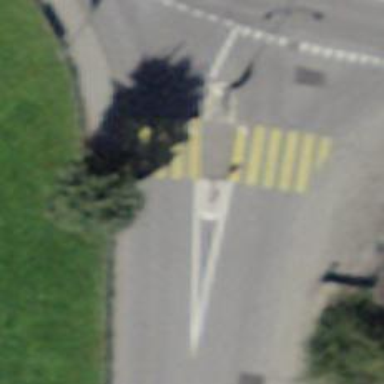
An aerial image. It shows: Marked zebra crossing with island in the middle.